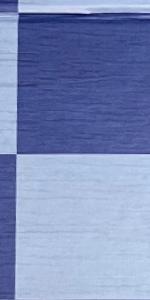
Label: Empty